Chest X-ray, PA view. Patient: 71 years old, sex M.
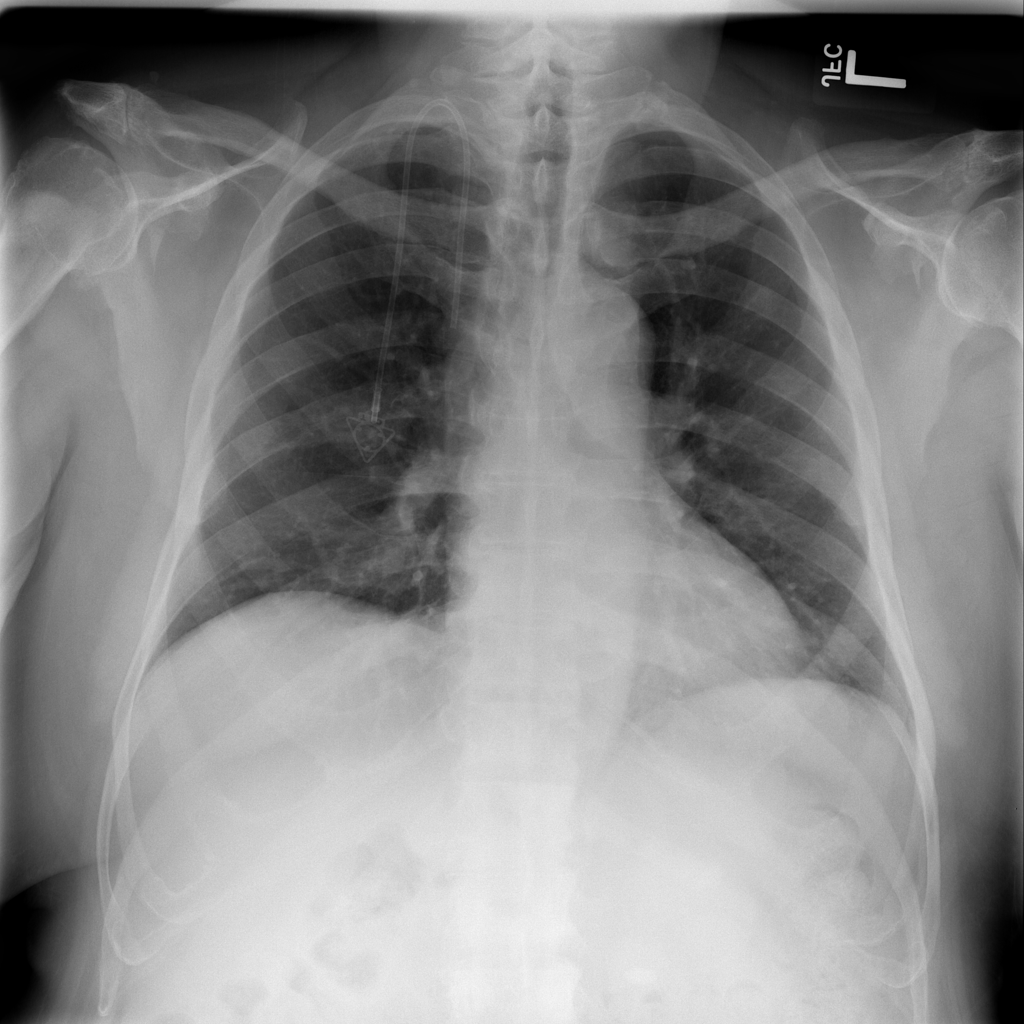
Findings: No Finding